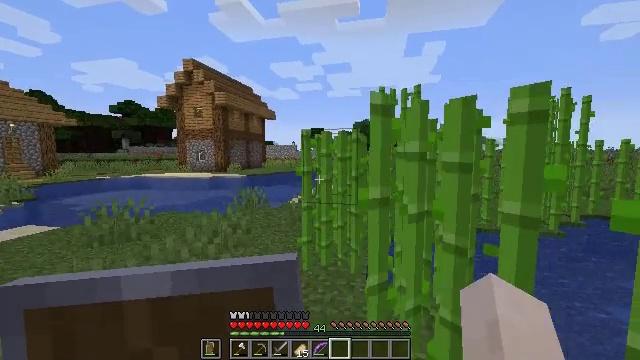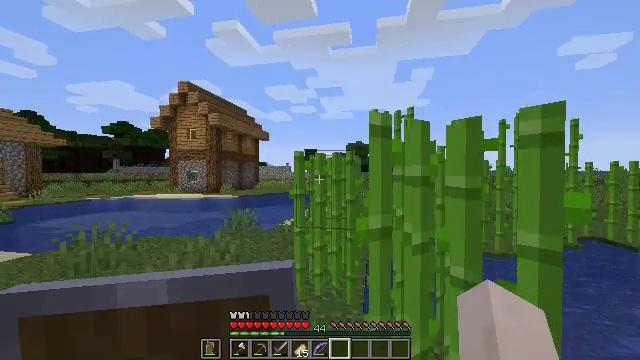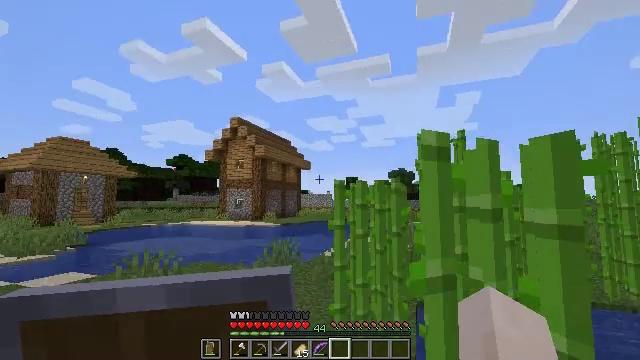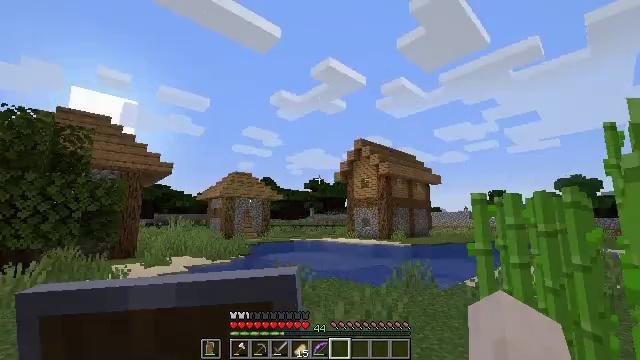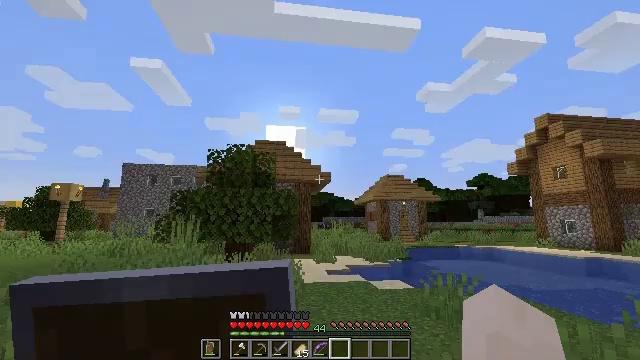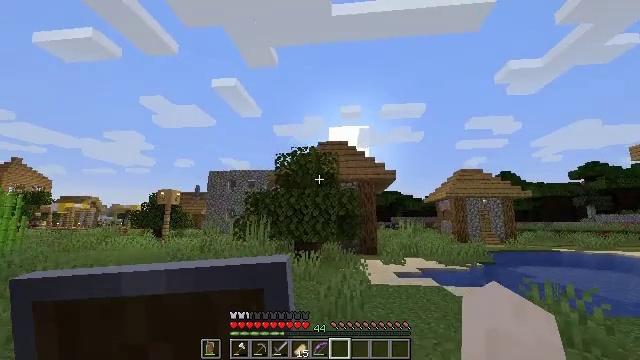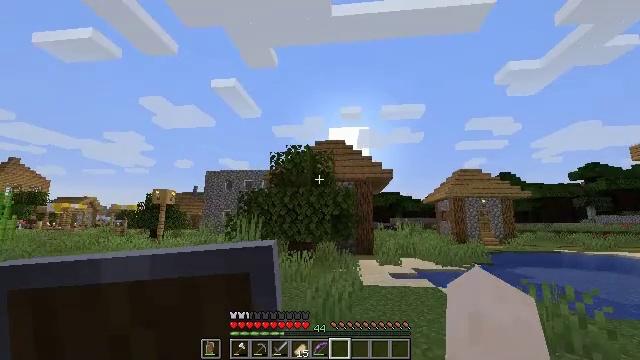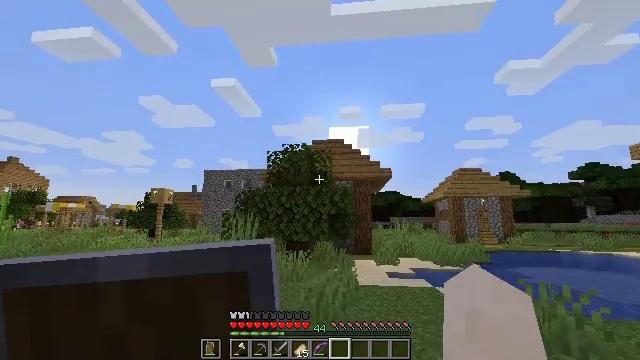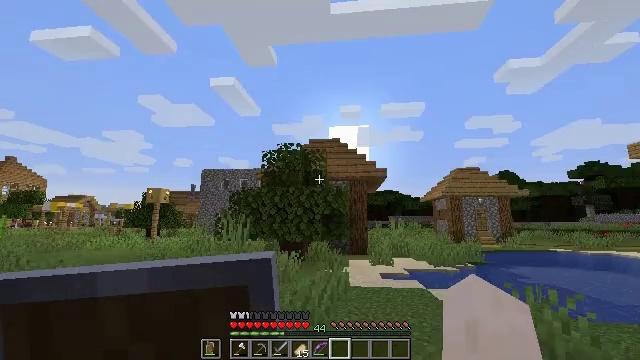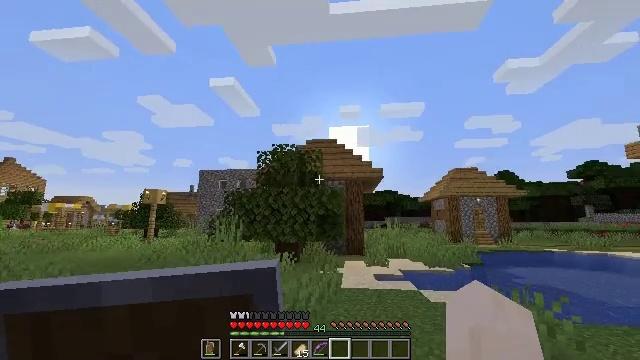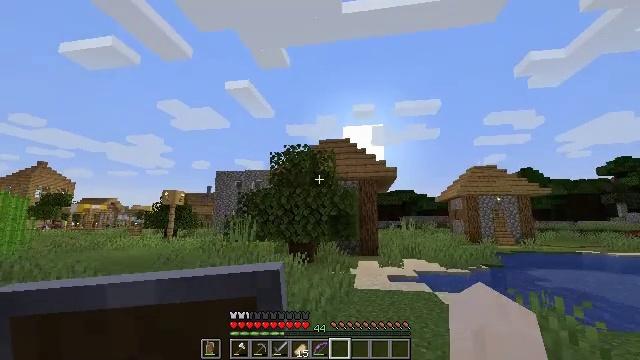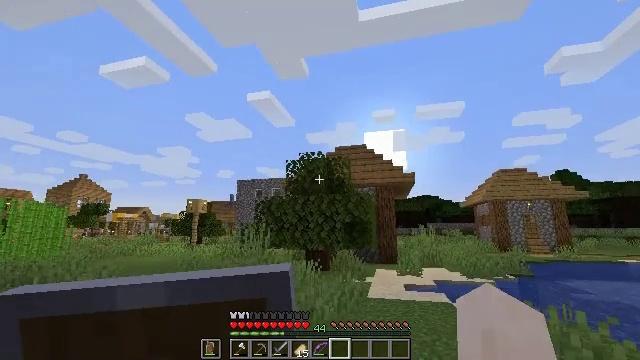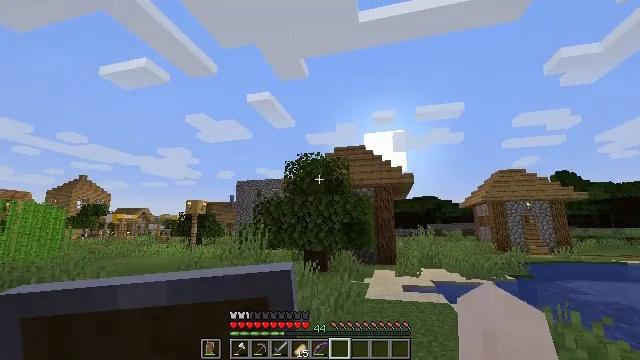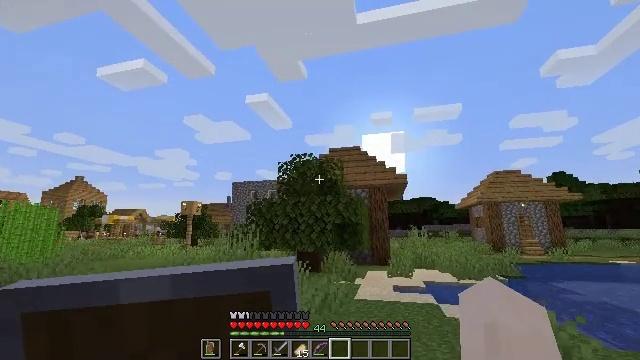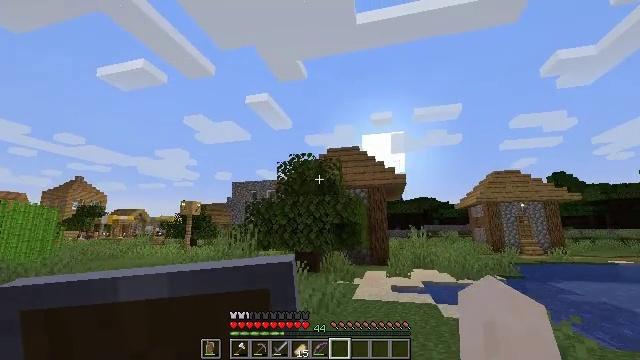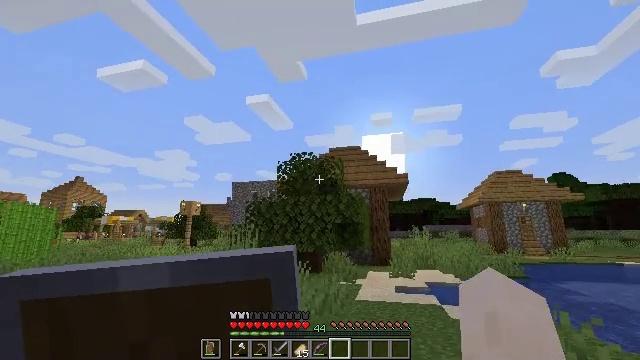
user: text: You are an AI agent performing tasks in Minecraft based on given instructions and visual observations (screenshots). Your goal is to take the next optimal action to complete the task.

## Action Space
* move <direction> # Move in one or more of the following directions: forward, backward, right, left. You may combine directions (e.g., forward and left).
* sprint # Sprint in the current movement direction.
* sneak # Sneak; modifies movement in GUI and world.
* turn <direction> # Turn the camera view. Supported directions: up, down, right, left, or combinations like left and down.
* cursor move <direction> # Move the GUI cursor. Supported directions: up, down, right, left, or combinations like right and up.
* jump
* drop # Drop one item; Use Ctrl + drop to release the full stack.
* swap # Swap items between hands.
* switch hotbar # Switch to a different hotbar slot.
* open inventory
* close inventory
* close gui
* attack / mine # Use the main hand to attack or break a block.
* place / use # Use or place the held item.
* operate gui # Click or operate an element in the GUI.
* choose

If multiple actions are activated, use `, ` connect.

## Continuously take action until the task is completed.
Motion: motion action
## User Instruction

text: Break the mob spawner.
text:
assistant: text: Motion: move forward, turn right and up
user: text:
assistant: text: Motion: move forward, turn left and up
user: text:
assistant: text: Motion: move forward, turn left and up
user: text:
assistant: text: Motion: move forward, turn left
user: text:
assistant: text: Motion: move forward and move right, turn left
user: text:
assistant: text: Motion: move forward and move right
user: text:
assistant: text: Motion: move right
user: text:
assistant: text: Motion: move right
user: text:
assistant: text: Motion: move right
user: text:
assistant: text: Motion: move right, turn left
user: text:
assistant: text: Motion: move right, turn left and up
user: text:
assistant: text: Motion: move right
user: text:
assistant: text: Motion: no_op
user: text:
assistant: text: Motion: move forward and move left
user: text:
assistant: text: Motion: move forward and move left
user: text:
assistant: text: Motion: move forward and move left
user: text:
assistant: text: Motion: move forward and move left
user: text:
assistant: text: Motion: move forward and move left
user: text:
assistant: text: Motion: move forward and move left, turn right
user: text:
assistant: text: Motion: move forward and move left
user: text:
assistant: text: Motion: move forward and move left
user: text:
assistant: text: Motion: move forward and move left
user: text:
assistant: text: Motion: move left
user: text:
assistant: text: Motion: move left
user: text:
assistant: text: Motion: move left, turn down
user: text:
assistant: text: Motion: move left, turn right and up
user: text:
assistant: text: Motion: move left, turn right
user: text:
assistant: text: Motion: move left, turn right
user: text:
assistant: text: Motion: move left, turn right and up
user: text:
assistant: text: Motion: move left, turn right and up